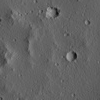
Atmospheric dust classification: not_dusty